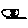
Label: smiley face